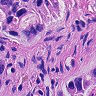
Metastatic tissue present: yes